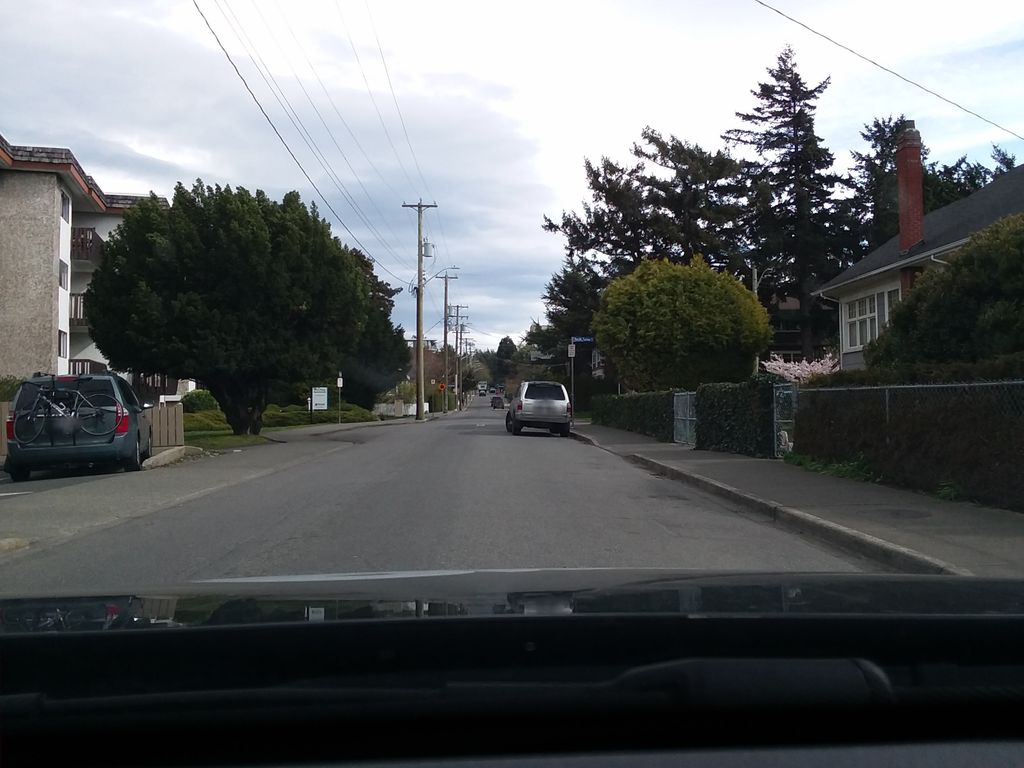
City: victoria